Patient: sex M, age 76
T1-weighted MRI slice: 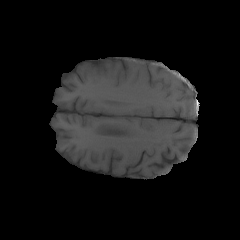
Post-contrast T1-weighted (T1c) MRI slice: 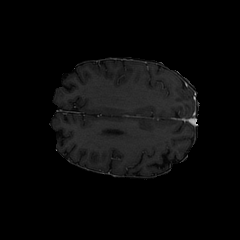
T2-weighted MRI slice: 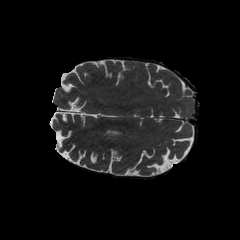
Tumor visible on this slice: no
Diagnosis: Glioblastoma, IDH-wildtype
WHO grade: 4